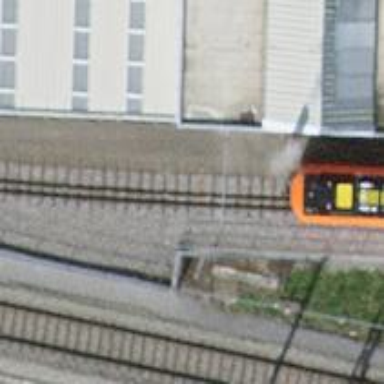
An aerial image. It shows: Single-track electrified railway spur with contact line for service.